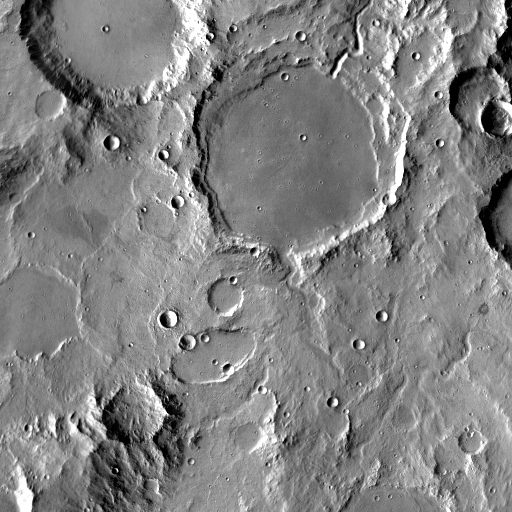
Crater classes present: Background, Other, Buried, Secondary